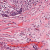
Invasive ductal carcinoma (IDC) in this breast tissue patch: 1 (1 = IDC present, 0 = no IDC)